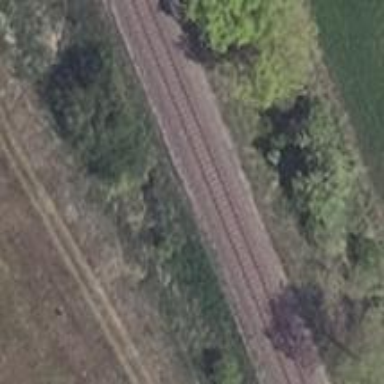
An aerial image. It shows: Railway tracks on embankment.